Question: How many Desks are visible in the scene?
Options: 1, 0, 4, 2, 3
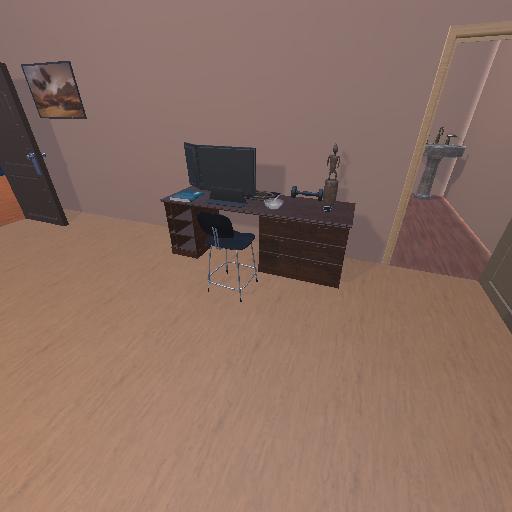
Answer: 1